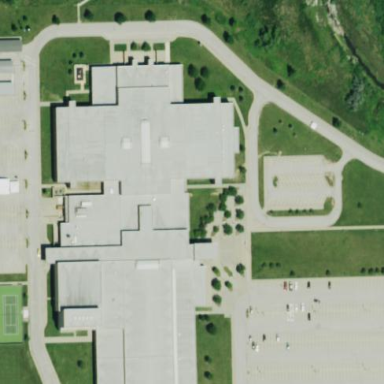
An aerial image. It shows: School building.